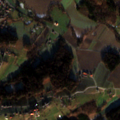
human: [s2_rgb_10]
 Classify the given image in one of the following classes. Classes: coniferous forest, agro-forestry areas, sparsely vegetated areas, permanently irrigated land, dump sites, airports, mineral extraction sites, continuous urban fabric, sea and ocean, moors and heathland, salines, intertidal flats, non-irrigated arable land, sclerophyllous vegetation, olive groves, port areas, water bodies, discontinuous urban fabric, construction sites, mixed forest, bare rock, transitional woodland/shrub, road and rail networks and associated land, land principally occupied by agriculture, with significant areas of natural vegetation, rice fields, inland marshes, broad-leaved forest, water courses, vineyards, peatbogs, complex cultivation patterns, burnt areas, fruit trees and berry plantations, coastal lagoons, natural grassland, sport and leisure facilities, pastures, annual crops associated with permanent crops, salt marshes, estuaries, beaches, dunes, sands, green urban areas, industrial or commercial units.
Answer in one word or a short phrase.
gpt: pastures, complex cultivation patterns, land principally occupied by agriculture, with significant areas of natural vegetation, mixed forest